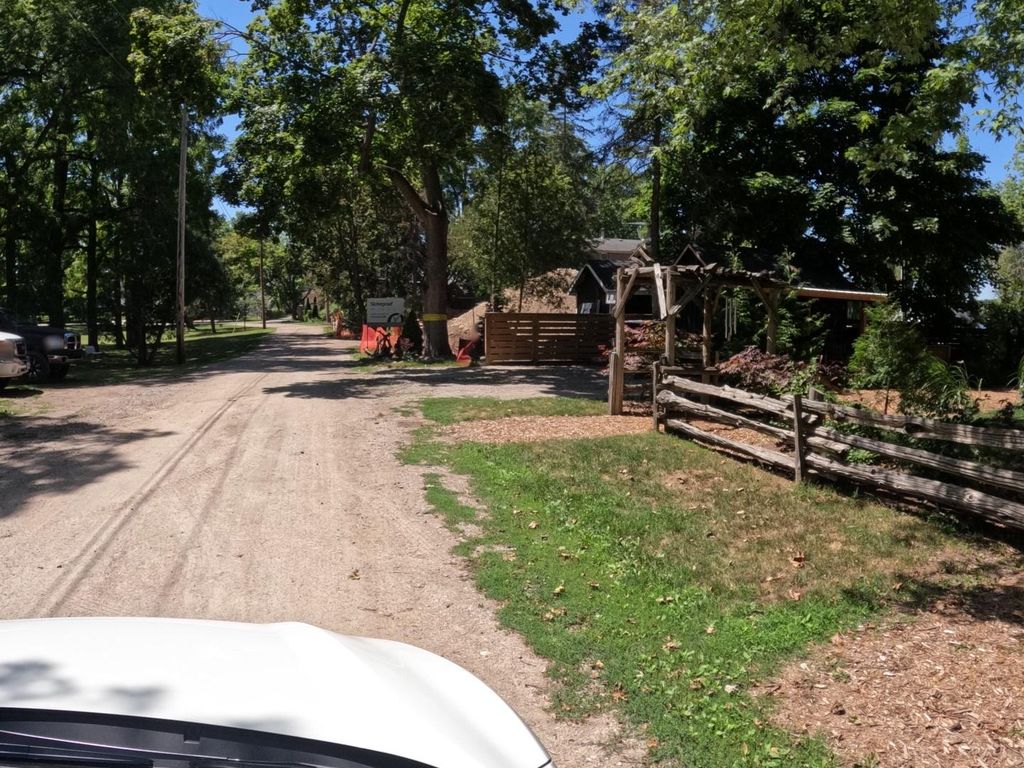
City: kitchener-waterloo